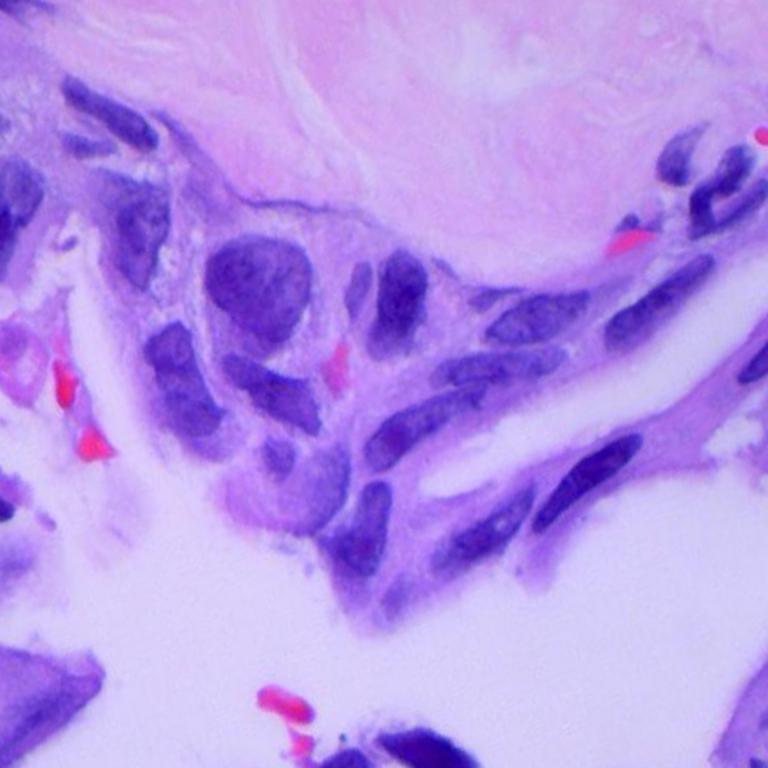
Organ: lung
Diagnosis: adenocarcinomas